Aerial crown-view tile of a tropical tree (Barro Colorado Island, Panama), acquired 20250818:
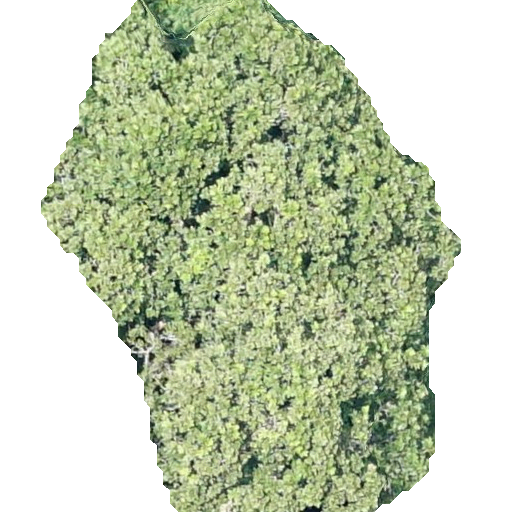
Species: Anacardium excelsum
GBIF accepted scientific name: Anacardium excelsum
Crown area: 226.034 m²